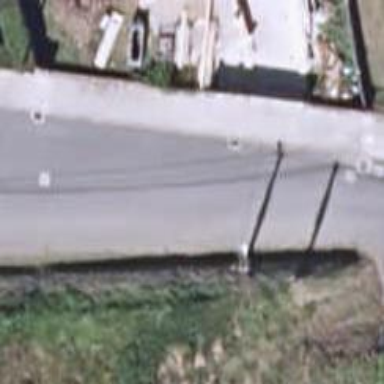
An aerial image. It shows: Residential road.